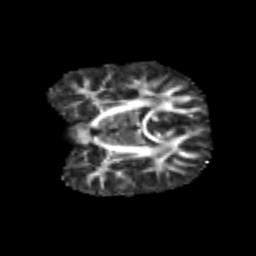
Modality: FA
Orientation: coronal
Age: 6
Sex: male
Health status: healthy